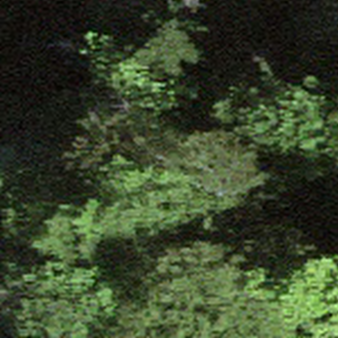
Label: other